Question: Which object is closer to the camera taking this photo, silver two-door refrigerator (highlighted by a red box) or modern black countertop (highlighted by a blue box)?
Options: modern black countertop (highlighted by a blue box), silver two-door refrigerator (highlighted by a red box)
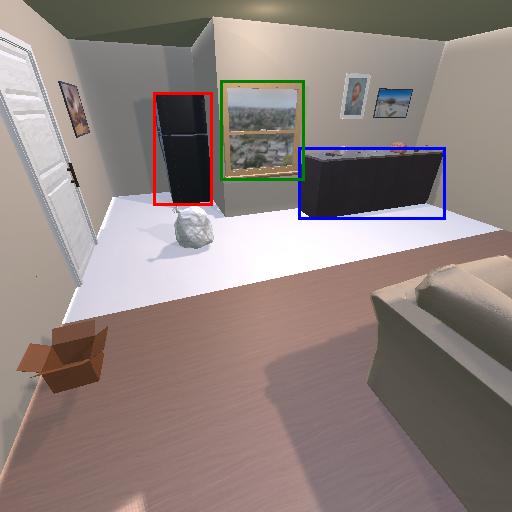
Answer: modern black countertop (highlighted by a blue box)